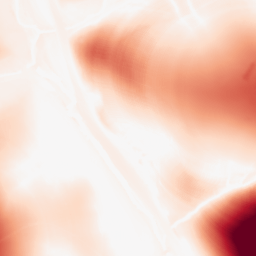
Category: morphological
Decomposition family: tophat
Decomposition parameters: size: 100
mode: white
Upsampling method: quartic
Upsampling parameters: scale: 4
Upsampling scale: 4